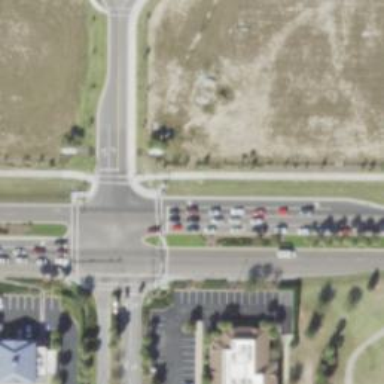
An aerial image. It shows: Marked crossing on footway.